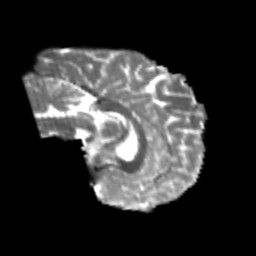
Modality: T2w
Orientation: sagittal
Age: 25
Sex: female
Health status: healthy
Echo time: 0.074 s